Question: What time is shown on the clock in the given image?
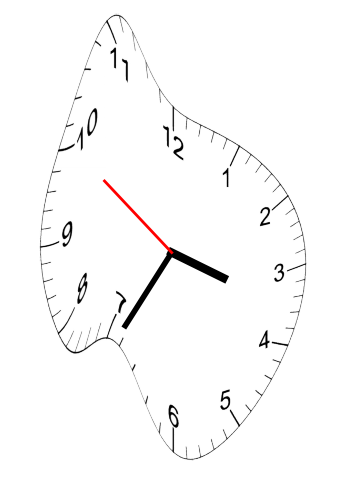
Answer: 03:34:50